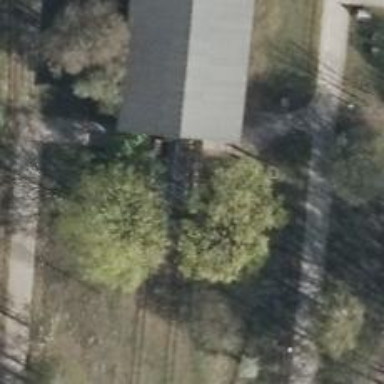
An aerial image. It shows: Preserved narrow-gauge railway bridge.